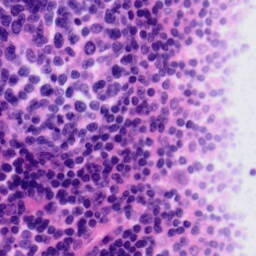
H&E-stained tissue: Tonsil